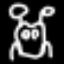
Label: frog